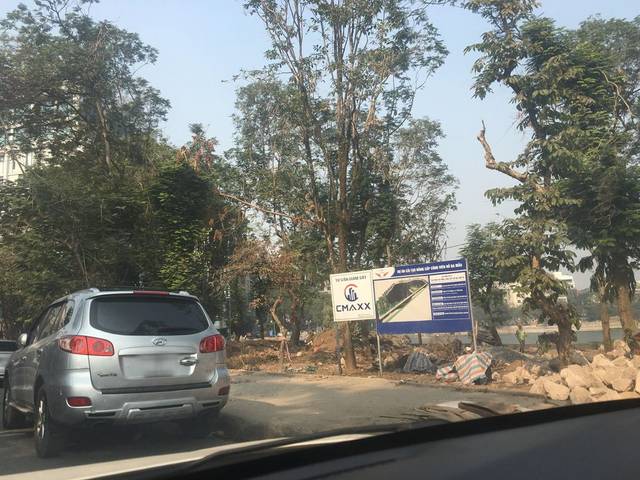
Region: Vietnam
Coordinates: 21.011, 105.841